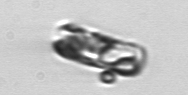
Label: Guinardia_delicatula